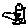
Label: bird